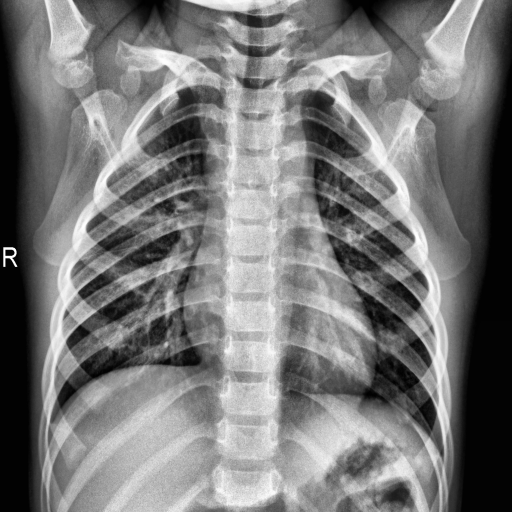
Finding: NORMAL